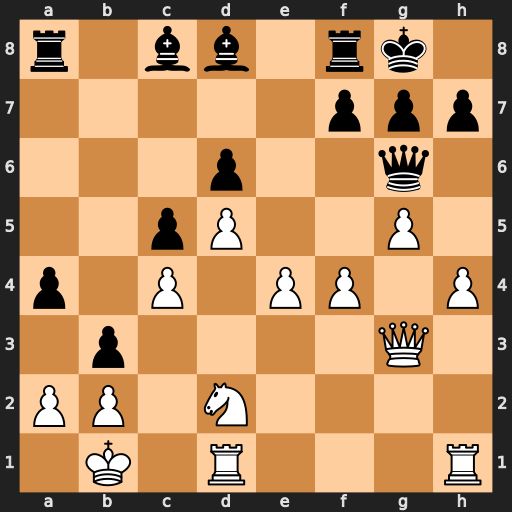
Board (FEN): r1bb1rk1/5ppp/3p2q1/2pP2P1/p1P1PP1P/1p4Q1/PP1N4/1K1R3R
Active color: w
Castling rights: -
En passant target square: -
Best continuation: h5 Qxe4+ Nxe4